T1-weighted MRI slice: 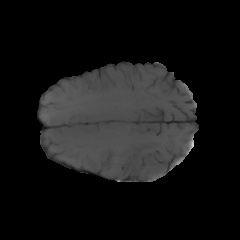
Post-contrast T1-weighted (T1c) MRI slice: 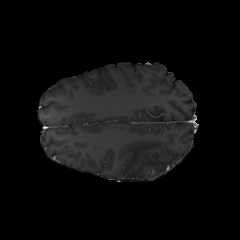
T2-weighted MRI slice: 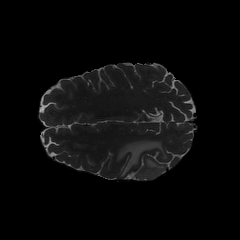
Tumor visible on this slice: yes